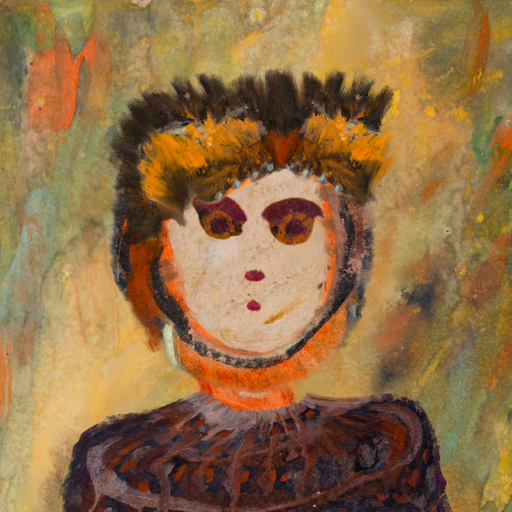
Background: Comrade, Head And Neck Front: Rupkatha, Face Front: Doll, Bust: Hypocrite, Hair Front: Childish, Head Accessory: Gypsy_Queen, Second Necklace: Blank, Necklace: Blank, Baby: Blank